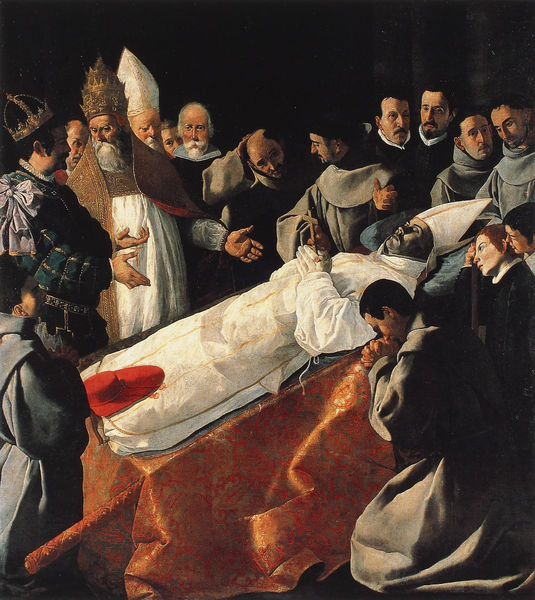
Titel: Die Aufbahrung des hl. Bonaventura
Künstler: Francisco de Zurbarán
Institution: Paris, Musée du Louvre
Schlagwörter: gemälde, gruppe, mann, weiß, menschen, hut, männer, orange, schwarz, rot, muster, kappe, leiche, tod, tot, toter, trauer, kirche, gewand, krone, liegen, bischof, bishop, blue, cardinal, cloaks, crowd, crown, hands, hat, king, könig, men, oil, ornate, papst, people, pope, priest, red, religious, robes, white, black, funeral, gefaltet, gold, gray, green, group, hair, old, painting, robe, bed, oil painting, kreuz, herrscher, kardinal, beten, gebet, beerdigung, sad, bahre, man, kniend, betende, priester, mönch, death, bischöfe, geistliche, heiliger, mitra, mönche, tiara, costume, eyes, ribbon, spain, könige, aufgebahrt, trauernde, coat, hats, beard, cross, faces, dead, kardinäle, drapery, cheeks, prayer, monk, monks, religion, cloth, katholisch, god, crucifix, mourning, abt, lying, sleep, sleeping, aufbahrung, katholiken, humans, tan, kneeling, pray, soutane, bow, body, sacred, praying, priests, mustache, sleeves, mlnche, holy, catholic, dying, corpse, dead body, catholicism, european, sadness, beards, last rites, grief, bowing, crowns, alb, leader, bless, canon, red hat, grieving, shroud, die, white beard, blessed, many, garb, totenfest, doctors, beten toter, bier, albs, churchman, declaring, funerl, rites, custome, tall hat, kneed, mnean, prelate, euro, eurp, dctors